Question: I'd like calculate (not plot) 2d spline paths in R. There's an old question on that topic that suggests 'xspline()': <URL>
'xspline()' somewhat works for my purpose, but has important limitations:
- - 'plot.new()'-
Reproducible example:
'''
library(ggplot2)
# control points
x <- c(.1, .5, .7, .8)
y <- c(.9, .6, .5, .1)
plot.new() # necessary for xspline(); would be great if it could be avoided
# how do I set the number of interpolation points?
# how do I modify the exact path (beyond shape parameter)?
path <- xspline(x, y, shape = 1, draw = FALSE)
# plot path (black) and control points (blue) with ggplot
ggplot(data = NULL, aes(x, y)) +
geom_point(data = as.data.frame(path), size = 0.5) +
geom_point(data = data.frame(x, y), size = 2, color = "blue")
'''

<URL>
Are there any easily available alternatives to 'xspline()'?
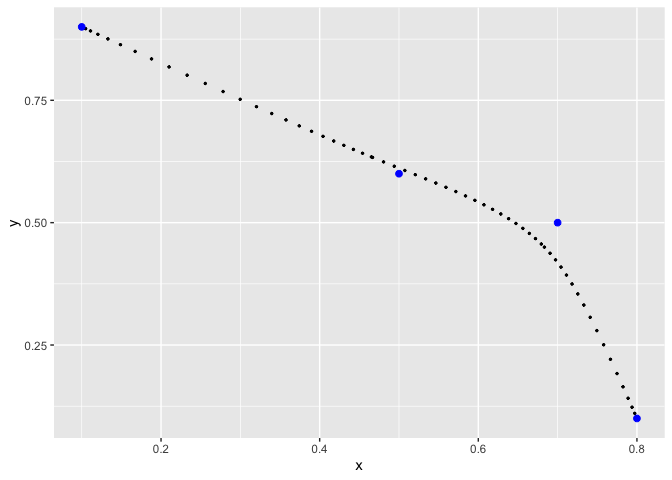
Answer: It's not clear from your example, but base R's 'spline' function might meet your needs. We can wrap it in a function to make it easier to use the output:
'''
f <- function(x, y, n, method = "natural") {
new_x <- seq(min(x), max(x), length.out = n)
data.frame(x = new_x, y = spline(x, y, n = n, method = method)$y)
}
'''
So the co-ordinates for 10 evenly spaced points along the curve can be obtained like this:
'''
f(x, y, 10)
#> x y
#> 1 <PHONE> <PHONE>
#> 2 <PHONE> <PHONE>
#> 3 <PHONE> <PHONE>
#> 4 <PHONE> <PHONE>
#> 5 <PHONE> <PHONE>
#> 6 <PHONE> <PHONE>
#> 7 <PHONE> <PHONE>
#> 8 <PHONE> <PHONE>
#> 9 <PHONE> <PHONE>
#> 10 <PHONE> <PHONE>
'''
And we can show the shape of the curve like this:
'''
ggplot(data = NULL, aes(x, y)) +
geom_point(data = f(x, y, 100), size = 0.5) +
geom_point(data = data.frame(x, y), size = 2, color = "blue")
'''

You can change the 'method' argument to get different shapes - the options are listed in '?spline'
To use 'spline' on paths, simply create splines on x and y separately. These can be as a function of another variable t, or this can be left out if you want to assume equal time spacing on the path:
'''
f2 <- function(x, y, t = seq_along(x), n, method = "natural") {
new_t <- seq(min(t), max(t), length.out = n)
new_x <- spline(t, x, xout = new_t, method = method)$y
new_y <- spline(t, y, xout = new_t, method = method)$y
data.frame(t = new_t, x = new_x, y = new_y)
}
x <- rnorm(10)
y <- rnorm(10)
ggplot(data = NULL, aes(x, y)) +
geom_point(data = f2(x, y, n = 1000), size = 0.5) +
geom_point(data = data.frame(x, y), size = 2, color = "blue")
'''

<URL>